Field crop: maize
Growth stage: 2
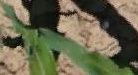
Species: maize